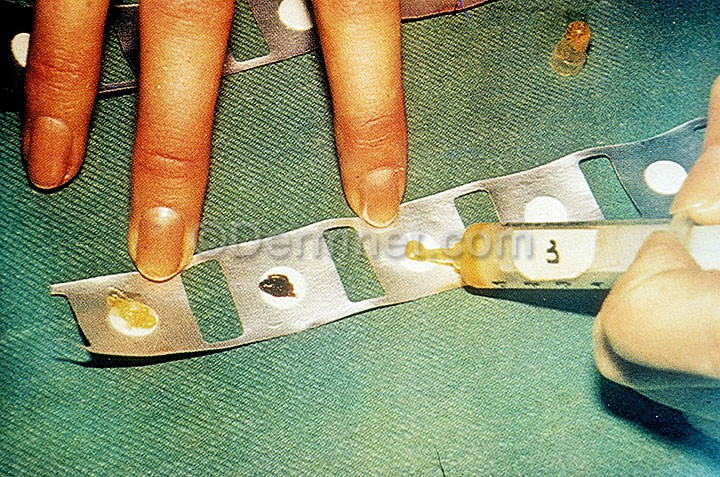
Disease: Poison Ivy Photos and other Contact Dermatitis